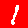
Digit: 1